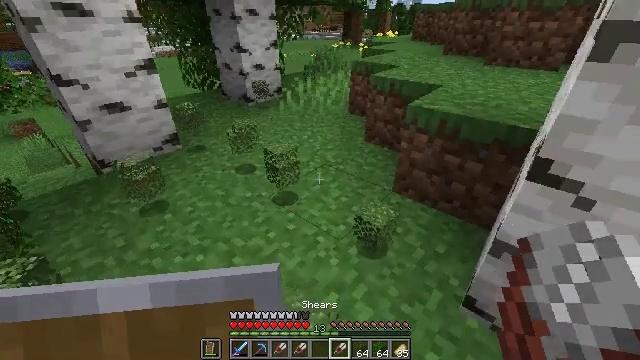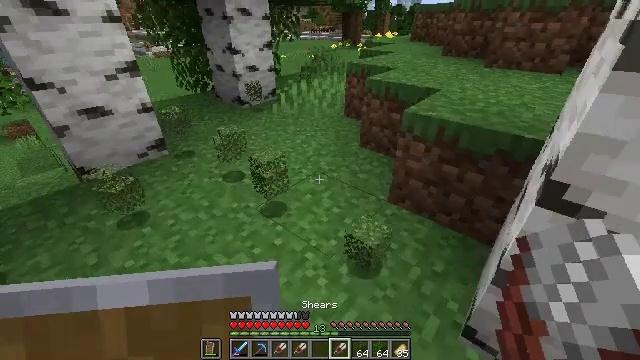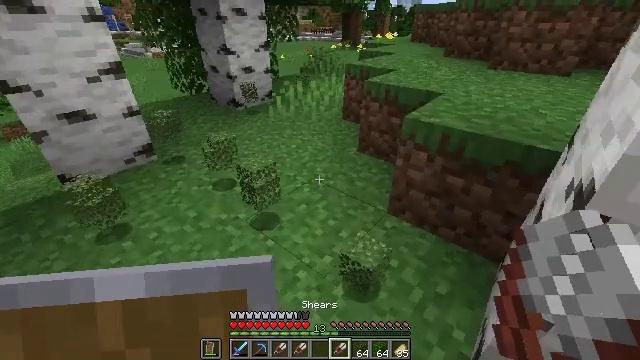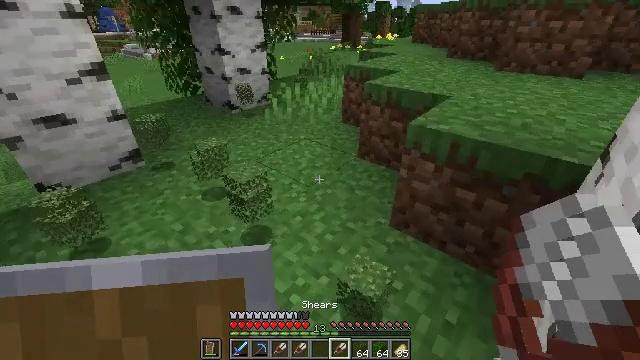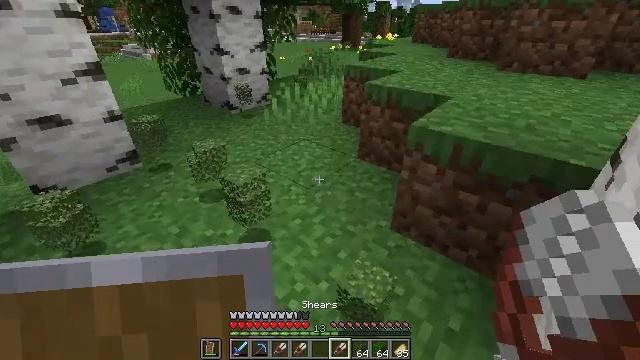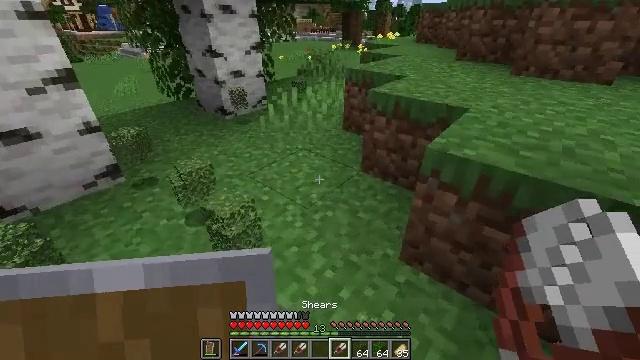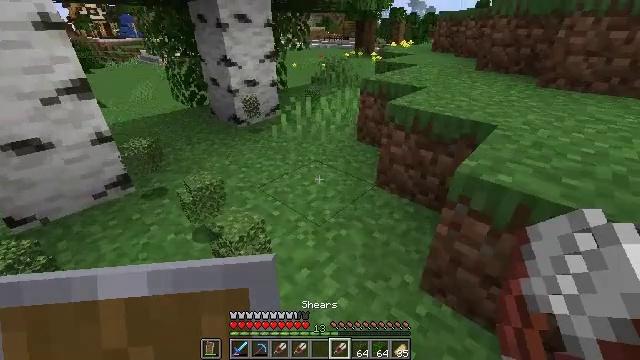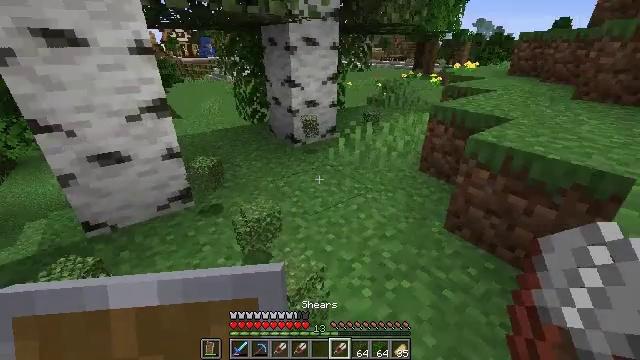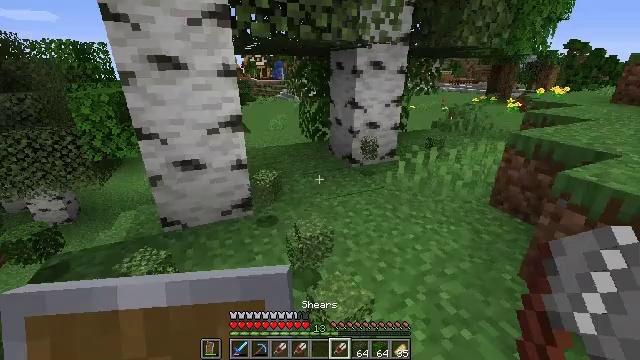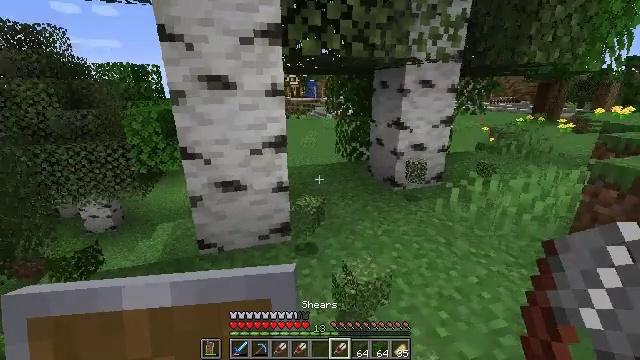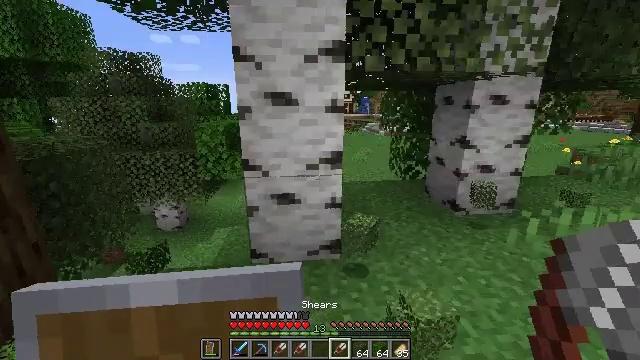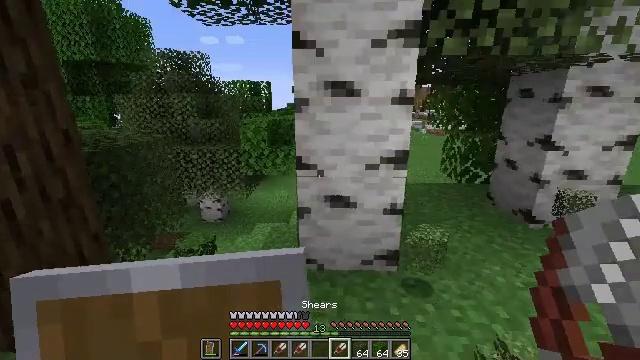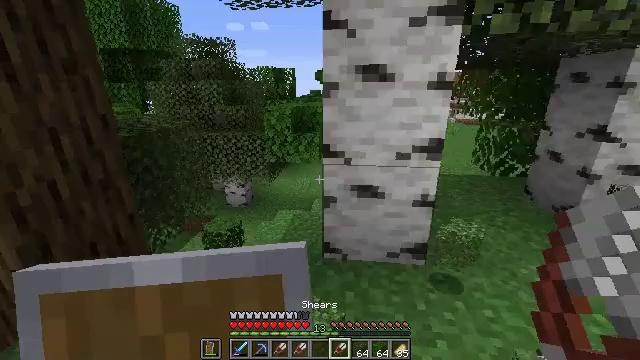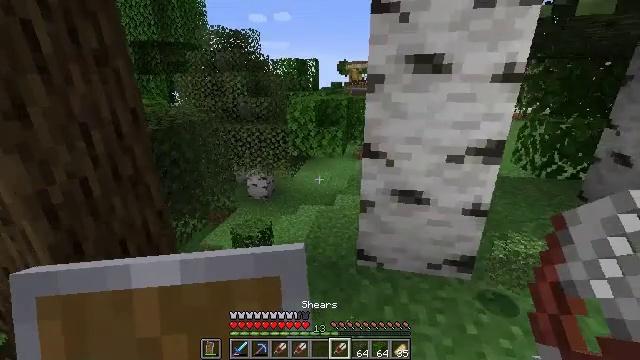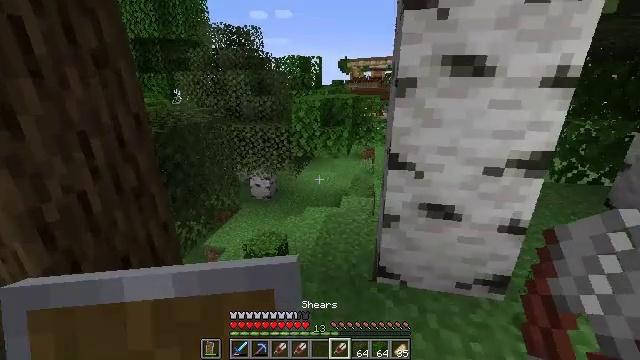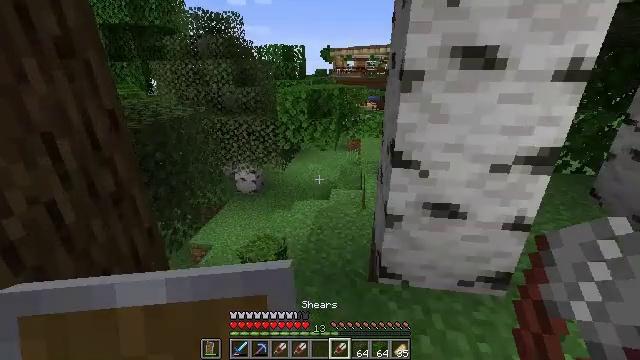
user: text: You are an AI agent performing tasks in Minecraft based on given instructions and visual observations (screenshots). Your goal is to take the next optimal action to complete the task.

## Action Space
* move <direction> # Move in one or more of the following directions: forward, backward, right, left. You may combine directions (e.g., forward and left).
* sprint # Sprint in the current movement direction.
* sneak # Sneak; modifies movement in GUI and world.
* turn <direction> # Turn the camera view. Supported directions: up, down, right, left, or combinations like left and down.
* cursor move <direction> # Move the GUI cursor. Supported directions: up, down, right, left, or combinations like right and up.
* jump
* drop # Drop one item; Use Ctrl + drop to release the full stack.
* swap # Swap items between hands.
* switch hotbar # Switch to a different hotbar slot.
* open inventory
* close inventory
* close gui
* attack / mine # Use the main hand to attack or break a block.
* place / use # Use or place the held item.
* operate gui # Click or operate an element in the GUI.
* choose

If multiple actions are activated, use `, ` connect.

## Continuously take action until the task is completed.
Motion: motion action
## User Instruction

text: Collect birch leaves from the tree.
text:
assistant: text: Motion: move forward
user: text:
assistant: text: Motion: move forward
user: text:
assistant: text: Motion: move forward
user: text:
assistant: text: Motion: move forward
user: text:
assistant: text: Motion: move forward
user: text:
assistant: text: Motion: move forward and move left, turn left and up
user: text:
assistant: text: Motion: move forward and move left, turn left and up
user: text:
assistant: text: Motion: move forward and move left, turn left and up
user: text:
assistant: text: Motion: move forward and move left, turn left and up
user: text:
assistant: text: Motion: move forward and move left, turn left and up
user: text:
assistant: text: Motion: move forward and move left, turn left
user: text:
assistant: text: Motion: move forward and move left, turn left and down
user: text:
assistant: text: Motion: move forward and move left, turn left and down
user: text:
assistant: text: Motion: move forward and move left
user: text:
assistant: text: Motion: move forward and move left, turn right and down
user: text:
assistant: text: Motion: move forward and move left, turn right
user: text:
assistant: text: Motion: move forward and move left, turn right and up
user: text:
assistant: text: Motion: move forward, turn right and up
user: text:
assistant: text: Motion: move forward, turn right and up
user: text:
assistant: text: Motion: move forward, turn right and up
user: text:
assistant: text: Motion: move forward and move right, turn right and up
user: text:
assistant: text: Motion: move forward and move right, turn left and up
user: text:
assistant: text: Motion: move forward and move right, turn up
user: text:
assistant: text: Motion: move forward and move right, turn left and up
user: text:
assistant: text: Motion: move forward and move right, turn left and down
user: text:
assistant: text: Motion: move forward and move right
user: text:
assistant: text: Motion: move right, turn down
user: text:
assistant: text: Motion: move right, turn down
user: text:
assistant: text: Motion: move forward and move right, turn left and up
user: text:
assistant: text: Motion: move forward and move right, turn left and up